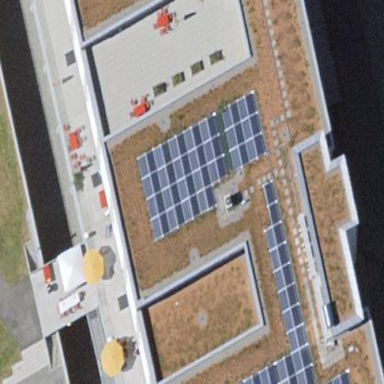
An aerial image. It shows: Solar power generator.